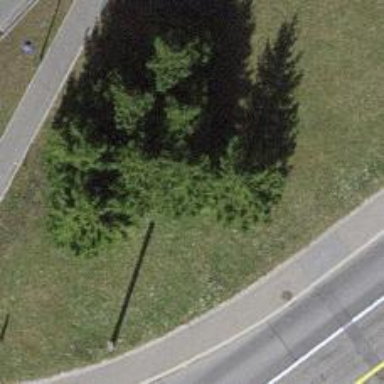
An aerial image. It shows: Urban tree with evergreen needle-leaved foliage.